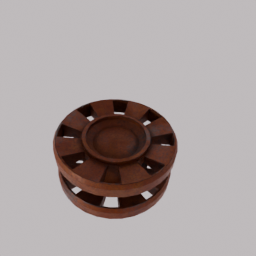
Label: mechanical